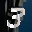
Label: 3